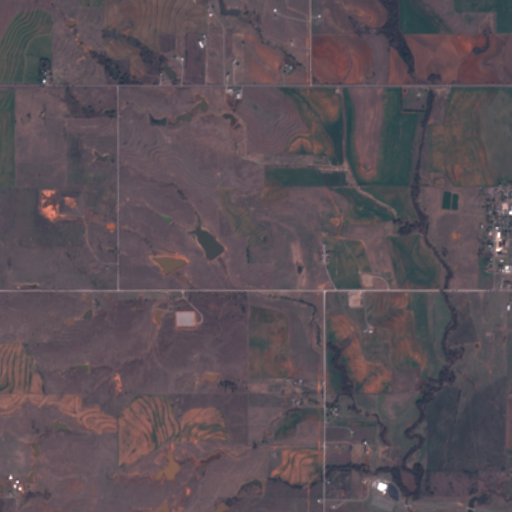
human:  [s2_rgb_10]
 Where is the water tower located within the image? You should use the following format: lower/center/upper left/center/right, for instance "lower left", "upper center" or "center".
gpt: The water tower is located in the center right of the image.
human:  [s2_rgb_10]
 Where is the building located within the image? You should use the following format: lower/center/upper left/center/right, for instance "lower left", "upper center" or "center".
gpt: There is no building in the image.